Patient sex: F
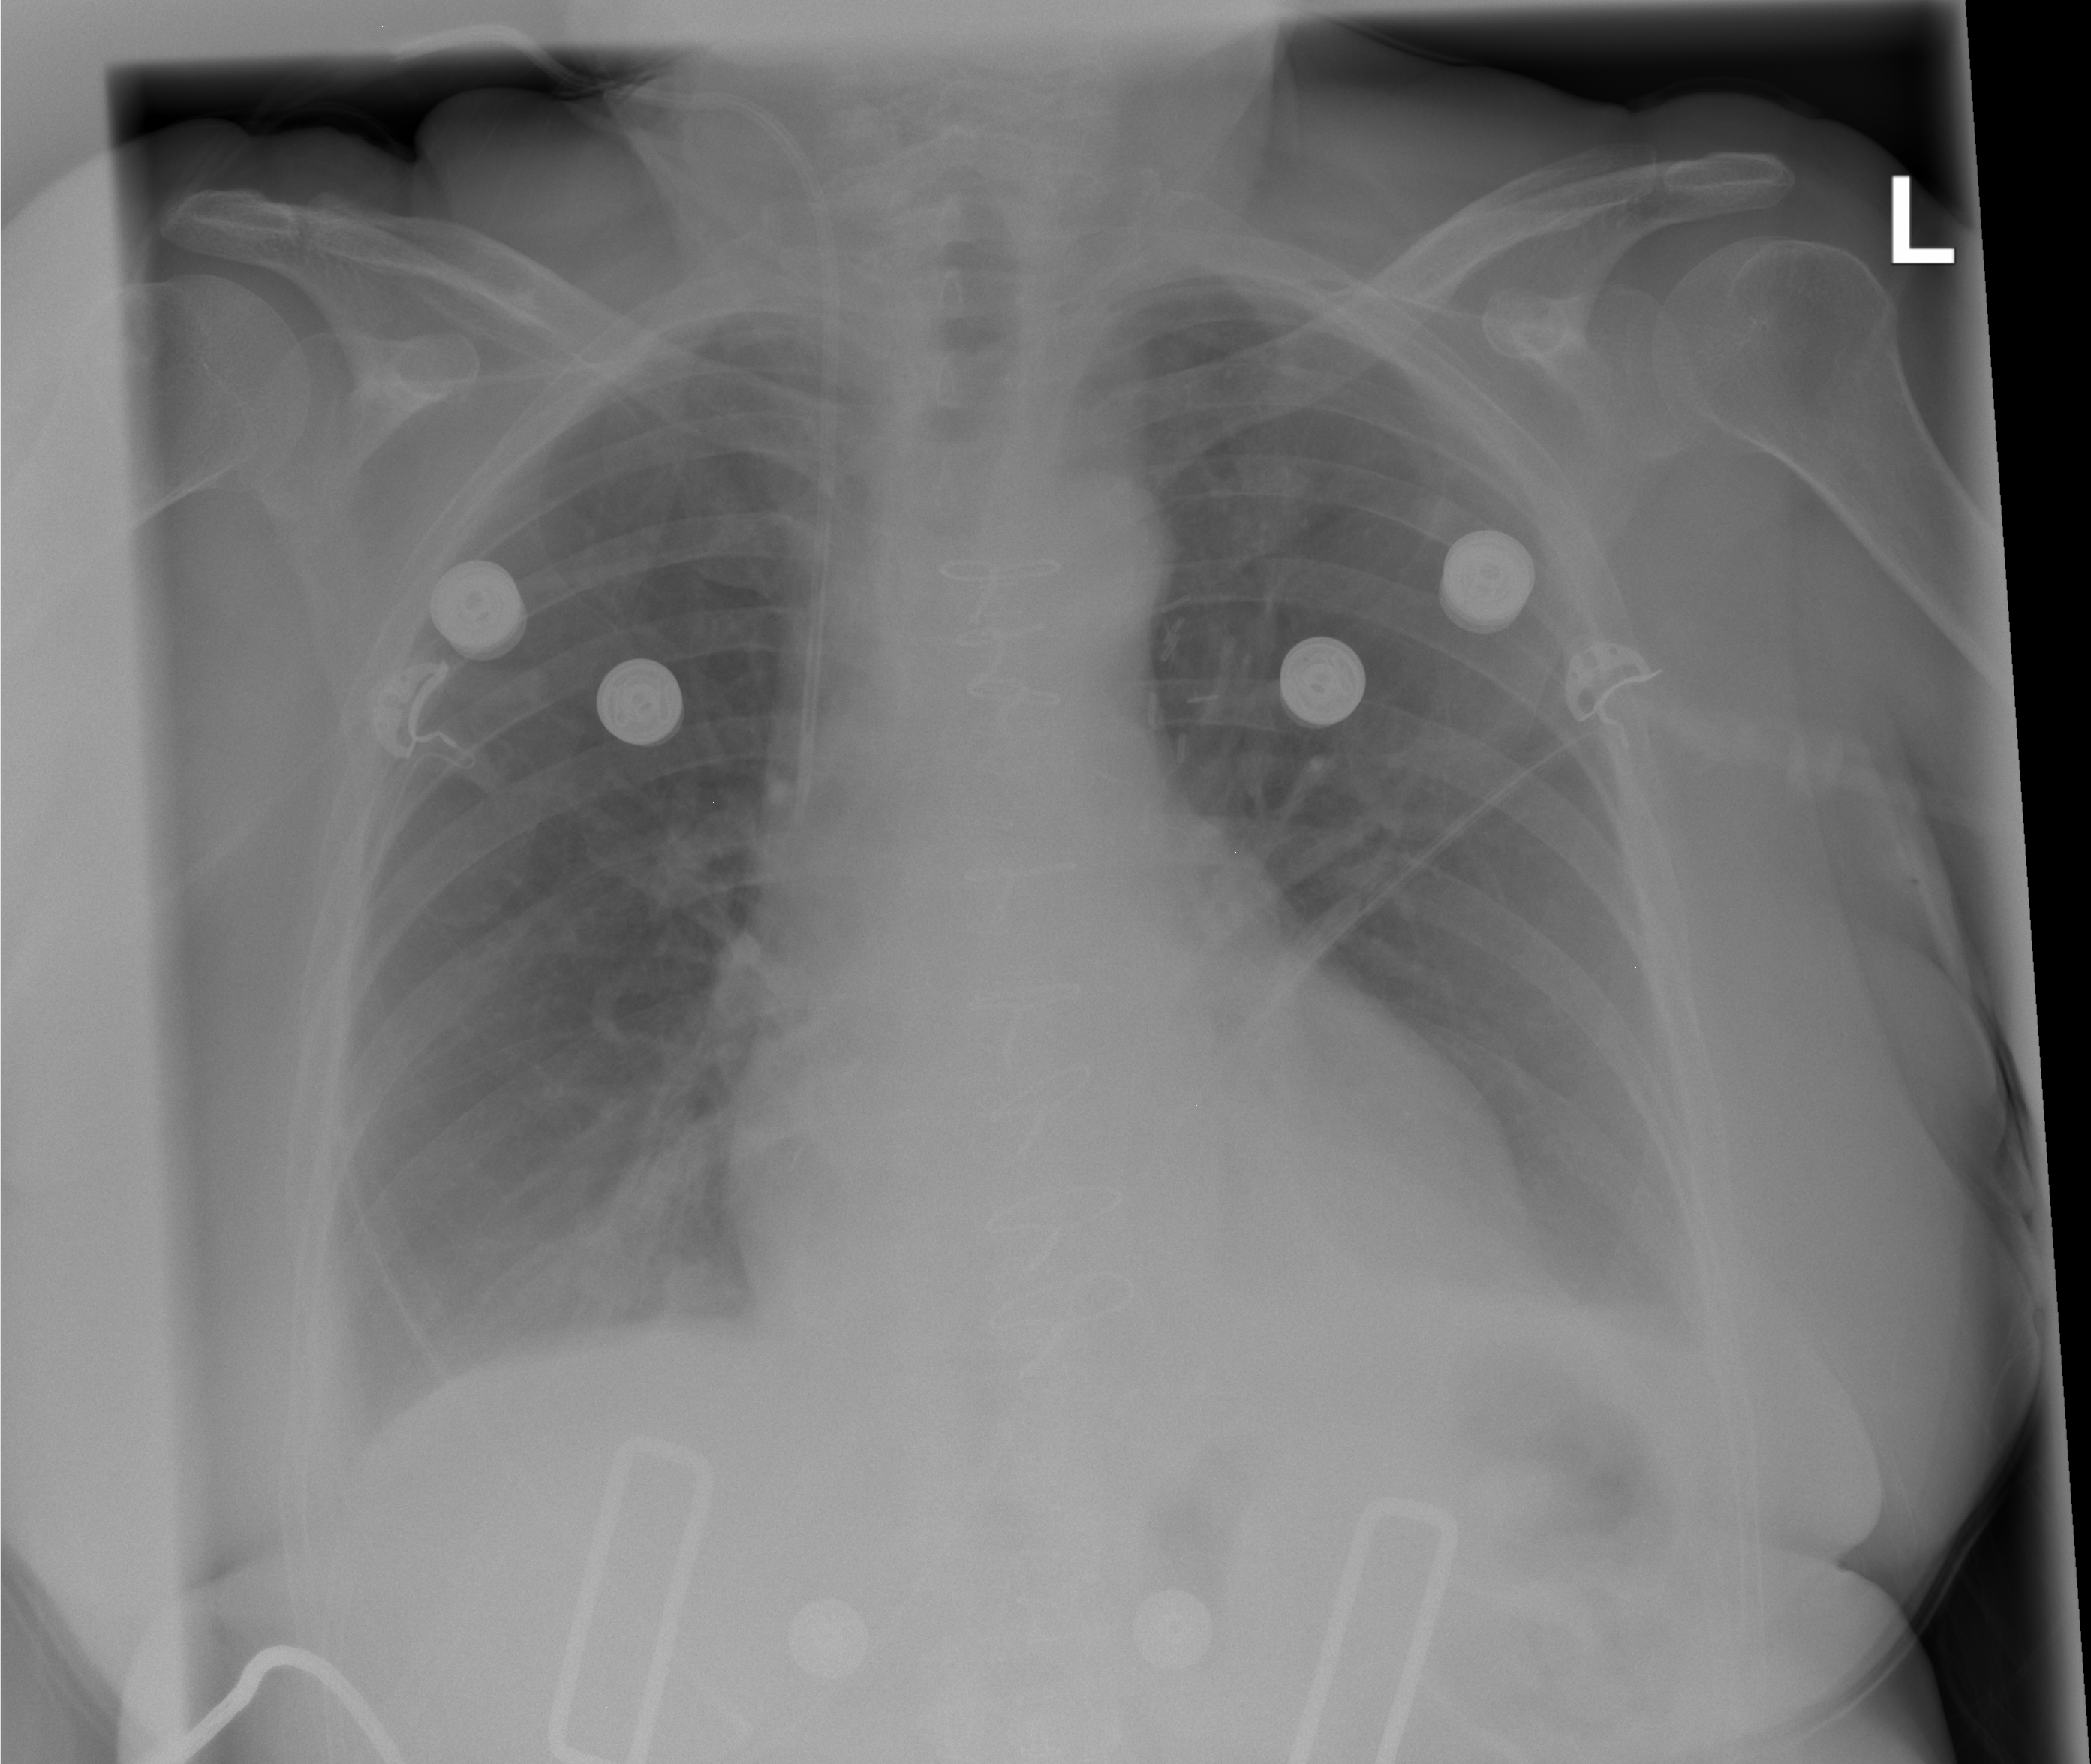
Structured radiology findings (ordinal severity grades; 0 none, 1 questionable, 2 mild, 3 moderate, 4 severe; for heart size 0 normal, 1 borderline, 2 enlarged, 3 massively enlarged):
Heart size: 0
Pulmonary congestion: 0
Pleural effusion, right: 2
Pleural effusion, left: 2
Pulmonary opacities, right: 2
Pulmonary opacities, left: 0
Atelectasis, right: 2
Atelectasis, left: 2